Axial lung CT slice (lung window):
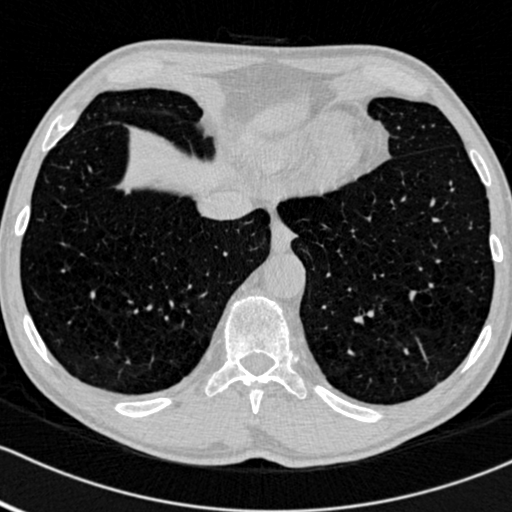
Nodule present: no